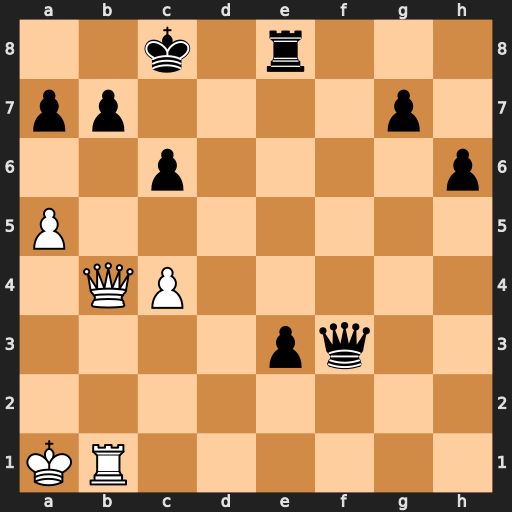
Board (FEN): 2k1r3/pp4p1/2p4p/P7/1QP5/4pq2/8/KR6
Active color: w
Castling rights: -
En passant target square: -
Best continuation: Qxb7+ Kd8 Qxa7 Qf6+ Ka2